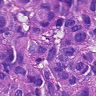
Metastatic tissue present: yes